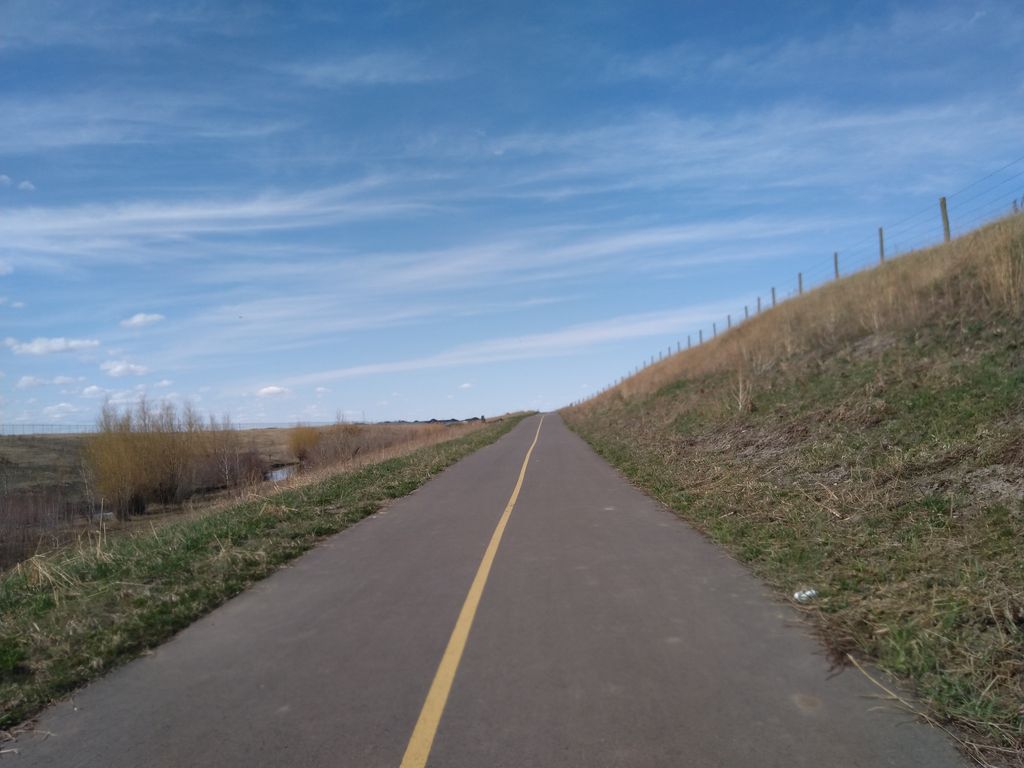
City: calgary